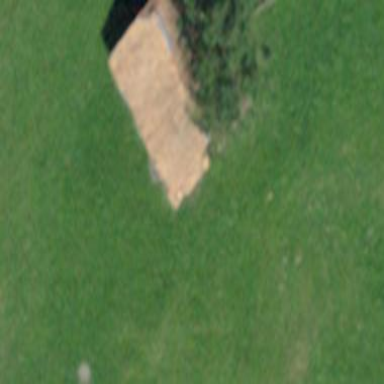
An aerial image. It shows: Barn.